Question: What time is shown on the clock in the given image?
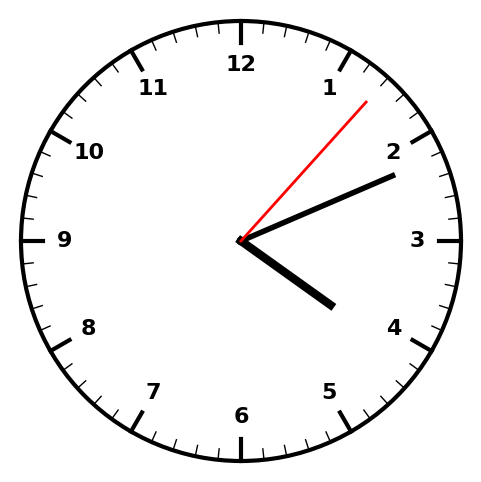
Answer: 04:11:07